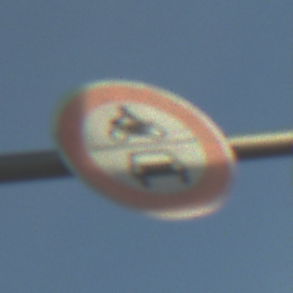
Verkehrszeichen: VerbotKraftfahrzeuge
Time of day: MorningAfternoon
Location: Outdoor (Suburban)
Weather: PartlyCloudy
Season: NotSpecified
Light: Natural